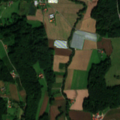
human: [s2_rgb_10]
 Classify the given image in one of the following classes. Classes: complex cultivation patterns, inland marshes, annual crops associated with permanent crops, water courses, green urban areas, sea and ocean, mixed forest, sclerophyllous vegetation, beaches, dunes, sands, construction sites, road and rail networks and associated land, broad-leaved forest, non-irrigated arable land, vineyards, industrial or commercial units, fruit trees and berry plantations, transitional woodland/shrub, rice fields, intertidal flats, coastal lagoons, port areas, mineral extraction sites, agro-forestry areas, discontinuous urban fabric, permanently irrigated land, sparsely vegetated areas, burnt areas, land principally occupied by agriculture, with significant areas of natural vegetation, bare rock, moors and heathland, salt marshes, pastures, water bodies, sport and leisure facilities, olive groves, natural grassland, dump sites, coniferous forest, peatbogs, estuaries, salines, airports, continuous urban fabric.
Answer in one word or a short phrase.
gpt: non-irrigated arable land, pastures, complex cultivation patterns, broad-leaved forest